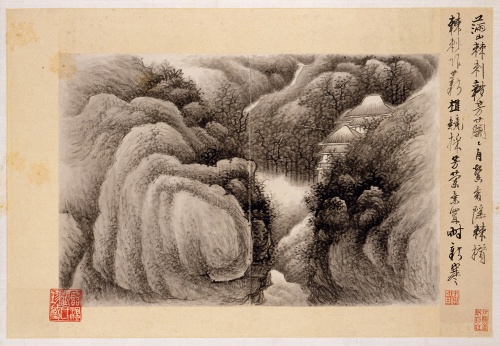
Title: 清   龔賢   墨筆山水詩畫   冊|清　龔賢　自題 山水十六開   冊|Landscapes with poems
Artist: Gong Xian
Artist bio: Chinese, 1619–1689
Date: 1688
Object type: Album
Classification: Paintings
Medium: Fifteen leaves from an album (1980.516.2a–c and 1981.4.1a–o) of eighteen leaves
Culture: China
Period: Qing dynasty (1644–1911)
Dimensions: 10 3/4 x 16 1/8 in. (27.3 x 41 cm)
Department: Asian Art
Credit line: Gift of Douglas Dillon, 1981
Accession year: 1981
Repository: Metropolitan Museum of Art, New York, NY
Tags: Poetry|Landscapes